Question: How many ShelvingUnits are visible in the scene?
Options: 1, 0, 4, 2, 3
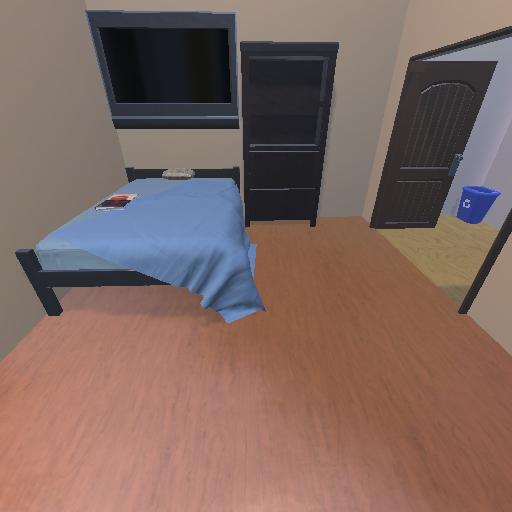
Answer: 1